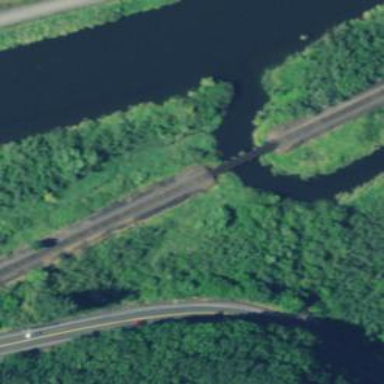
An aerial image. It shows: Trestle bridge for railway.